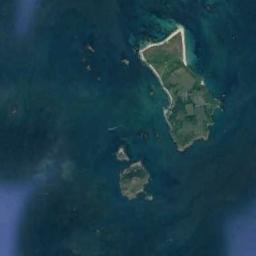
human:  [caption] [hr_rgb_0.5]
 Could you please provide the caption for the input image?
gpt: The island looks like a triangle .

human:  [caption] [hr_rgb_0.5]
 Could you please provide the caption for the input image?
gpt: The two islands with rugged terrain are surrounded by light blue waters .

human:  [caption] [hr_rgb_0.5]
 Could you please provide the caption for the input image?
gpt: The island on the top right is larger than the island on the bottom left .

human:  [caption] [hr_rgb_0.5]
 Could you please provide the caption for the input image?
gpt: The irregular green island is surrounded by blue sea water, With a white sandy beach on the periphery and some small islands next to it .

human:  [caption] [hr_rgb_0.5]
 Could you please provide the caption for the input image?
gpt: There are two green islands on a blue sea .